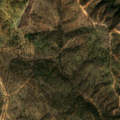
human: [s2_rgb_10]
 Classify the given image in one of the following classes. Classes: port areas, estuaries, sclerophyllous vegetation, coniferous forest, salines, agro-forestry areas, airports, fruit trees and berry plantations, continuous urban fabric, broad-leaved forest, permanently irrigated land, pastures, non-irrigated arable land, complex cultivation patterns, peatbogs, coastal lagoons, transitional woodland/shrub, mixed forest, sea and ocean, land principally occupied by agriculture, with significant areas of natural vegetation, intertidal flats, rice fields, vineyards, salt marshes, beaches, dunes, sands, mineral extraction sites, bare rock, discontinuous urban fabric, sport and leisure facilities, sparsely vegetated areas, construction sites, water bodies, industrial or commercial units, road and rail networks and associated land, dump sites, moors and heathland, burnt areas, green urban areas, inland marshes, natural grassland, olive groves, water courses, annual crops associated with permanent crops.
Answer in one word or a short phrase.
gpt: agro-forestry areas, broad-leaved forest, transitional woodland/shrub